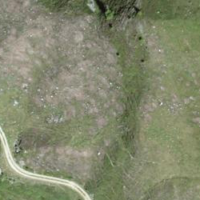
EUNIS habitat code: 26
Species observed at this site:
Arnica montana